Question: Hi I always seem to get exception when I use objectAtInded method to retrieve NSString from an array. I am reading data from a dictionary which is in the "PropertyList.plist" file.My code is
'''
- (void)viewDidLoad
{
[super viewDidLoad];
NSString *path = [[NSBundle mainBundle] pathForResource:@"PropertyList"
ofType:@"plist"];
names = [[NSDictionary alloc]
initWithContentsOfFile:path];
keys = [[[names allKeys] sortedArrayUsingSelector:
@selector(compare:)] retain];
}
-(UITableViewCell *)tableView:(UITableView *)tableView cellForRowAtIndexPath:(NSIndexPath *)indexPath
{
NSUInteger section = [indexPath section];
NSUInteger row = [indexPath row];
NSString *key = [keys objectAtIndex:section];
NSArray *nameSection = [names objectForKey:key];
static NSString *SectionsTableIdentifier = @"SectionsTableIdentifier";
UITableViewCell *cell = [tableView dequeueReusableCellWithIdentifier:SectionsTableIdentifier];
if(cell == nil)
{
cell = [[[UITableViewCell alloc]
initWithStyle:UITableViewCellStyleDefault reuseIdentifier:SectionsTableIdentifier] autorelease];
}
cell.textLabel.text = [nameSection objectAtIndex:row];
return cell;
}
'''
The exception happens on the method "cellForRowAtIndexPath" in the line
'''
cell.textLabel.text = [nameSection objectAtIndex:row];
'''
The error message is
> Terminating app due to uncaught exception 'NSInvalidArgumentException', reason: '-[__NSCFDictionary objectAtIndex:]: unrecognized selector sent to instance 0x6832440
The plist file is

Where ever I use "[nameSection objectAtIndex:row];" type of statement it always get exception.
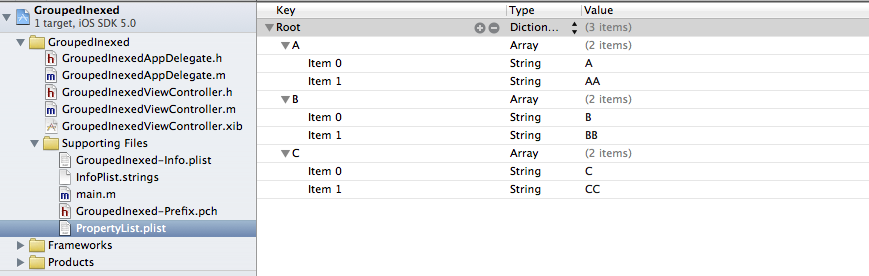
Answer: Like @scorpiozj said 'names' contains only key of 'Root'. So what I did I know is not a very good way to do it. I am sure there is some other way. I changed the 'viewDidLoad' method to this,
'''
- (void)viewDidLoad
{
[super viewDidLoad];
NSString *path = [[NSBundle mainBundle] pathForResource:@"PropertyList"
ofType:@"plist"];
names = [[NSDictionary alloc]
initWithContentsOfFile:path];
keys = [names allKeys];
NSString *key = [keys objectAtIndex:0];
names = [names objectForKey:key];
keys = [[[names allKeys] sortedArrayUsingSelector:@selector(compare:)] retain];
NSLog(@"keys = %@ names = %@",keys,names);
}
'''
It works! Any idea how to do it better will be appreciated though.